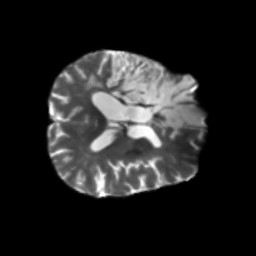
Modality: T2w
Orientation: axial
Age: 64
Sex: male
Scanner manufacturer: siemens
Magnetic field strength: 3 T
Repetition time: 5.47 s
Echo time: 0.0854 s